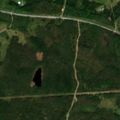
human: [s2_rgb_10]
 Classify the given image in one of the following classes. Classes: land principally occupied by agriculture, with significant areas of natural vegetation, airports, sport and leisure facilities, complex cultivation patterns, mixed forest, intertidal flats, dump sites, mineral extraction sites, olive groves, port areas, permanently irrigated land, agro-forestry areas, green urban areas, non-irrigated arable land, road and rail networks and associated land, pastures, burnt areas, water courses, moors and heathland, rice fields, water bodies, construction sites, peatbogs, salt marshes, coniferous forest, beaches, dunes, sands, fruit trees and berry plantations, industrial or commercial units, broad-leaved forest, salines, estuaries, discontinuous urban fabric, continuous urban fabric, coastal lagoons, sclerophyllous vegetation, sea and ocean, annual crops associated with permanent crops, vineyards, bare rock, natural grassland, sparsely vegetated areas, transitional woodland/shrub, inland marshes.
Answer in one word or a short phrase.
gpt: coniferous forest, mixed forest